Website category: phone
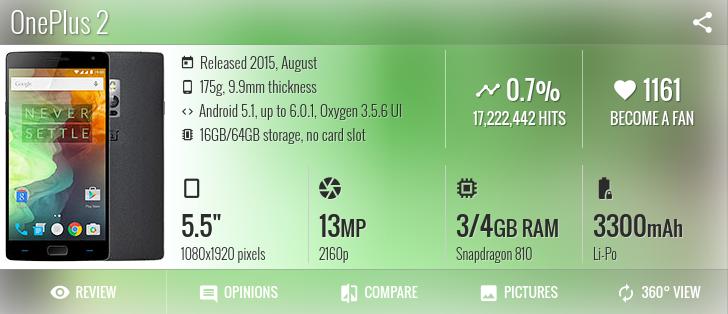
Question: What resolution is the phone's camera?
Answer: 2160p

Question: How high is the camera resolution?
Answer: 2160p

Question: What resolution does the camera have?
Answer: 2160p

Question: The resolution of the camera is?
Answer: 2160p

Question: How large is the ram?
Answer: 3/4 GB RAM

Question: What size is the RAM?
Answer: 3/4 GB RAM

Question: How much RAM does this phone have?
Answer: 3/4 GB RAM

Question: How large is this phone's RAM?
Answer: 3/4 GB RAM

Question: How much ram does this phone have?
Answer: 3/4 GB RAM

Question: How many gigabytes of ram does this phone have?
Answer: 3/4 GB RAM

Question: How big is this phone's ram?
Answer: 3/4 GB RAM

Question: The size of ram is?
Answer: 3/4 GB RAM

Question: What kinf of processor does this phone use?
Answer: Snapdragon 810

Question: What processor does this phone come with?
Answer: Snapdragon 810

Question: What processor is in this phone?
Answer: Snapdragon 810

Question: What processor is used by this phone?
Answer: Snapdragon 810

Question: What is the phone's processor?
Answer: Snapdragon 810

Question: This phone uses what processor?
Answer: Snapdragon 810

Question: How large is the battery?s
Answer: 3300 mAh

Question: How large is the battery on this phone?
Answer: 3300 mAh

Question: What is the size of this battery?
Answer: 3300 mAh

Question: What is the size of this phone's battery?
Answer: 3300 mAh

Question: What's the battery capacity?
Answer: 3300 mAh

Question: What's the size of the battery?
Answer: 3300 mAh

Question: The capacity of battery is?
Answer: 3300 mAh